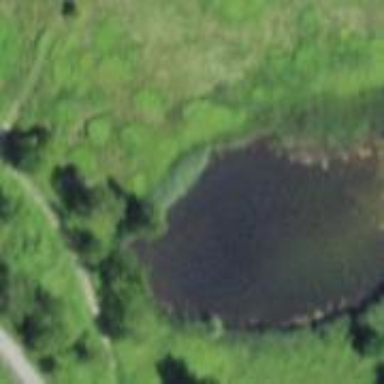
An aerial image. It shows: Pond surrounded by natural water.